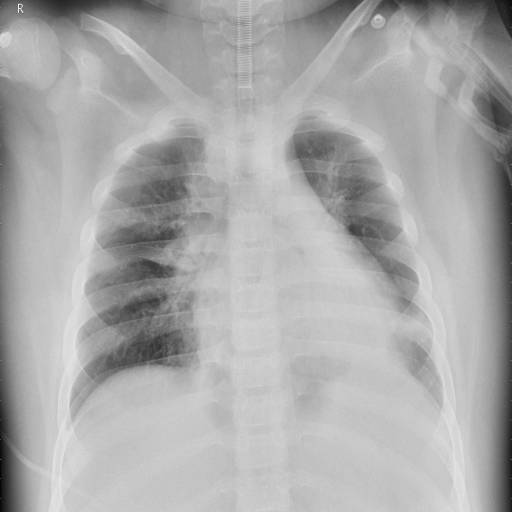
Finding: PNEUMONIA